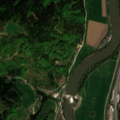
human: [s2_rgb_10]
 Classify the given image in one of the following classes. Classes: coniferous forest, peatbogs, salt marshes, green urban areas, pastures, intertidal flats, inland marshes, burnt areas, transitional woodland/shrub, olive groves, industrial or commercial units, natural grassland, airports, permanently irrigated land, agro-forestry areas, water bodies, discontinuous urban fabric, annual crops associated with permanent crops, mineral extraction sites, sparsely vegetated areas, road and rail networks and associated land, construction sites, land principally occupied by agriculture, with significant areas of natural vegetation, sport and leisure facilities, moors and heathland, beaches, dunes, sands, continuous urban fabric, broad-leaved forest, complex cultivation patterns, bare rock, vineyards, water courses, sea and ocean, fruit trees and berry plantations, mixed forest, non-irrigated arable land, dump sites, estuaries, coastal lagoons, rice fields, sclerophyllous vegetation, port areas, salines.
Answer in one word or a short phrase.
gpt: pastures, complex cultivation patterns, land principally occupied by agriculture, with significant areas of natural vegetation, broad-leaved forest, coniferous forest, mixed forest